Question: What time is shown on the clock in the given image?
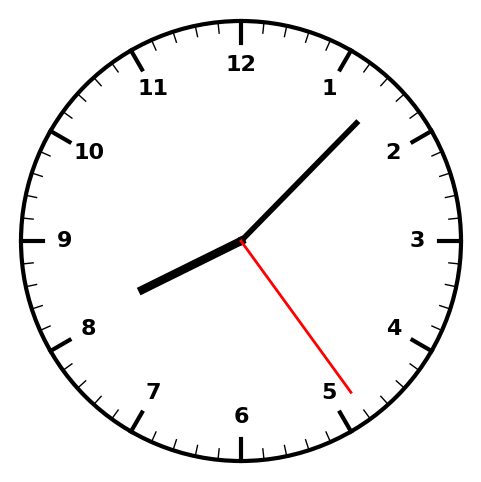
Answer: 08:07:24